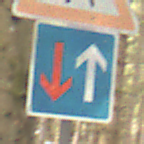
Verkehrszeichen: VorrangVorGegenverkehr
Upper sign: FussgaengerRechts
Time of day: MorningAfternoon
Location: Outdoor (Nature)
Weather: Overcast
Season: Winter
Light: Natural